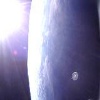
Label: sunburn